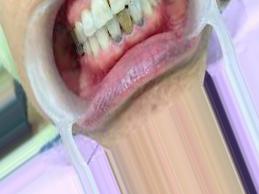
Condition: Tooth Discoloration